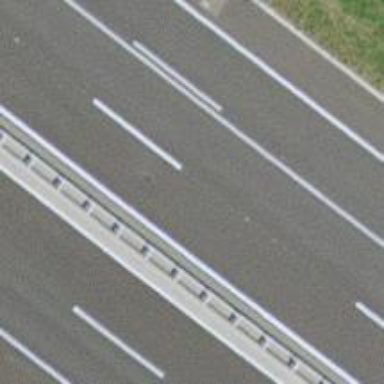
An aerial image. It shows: Asphalt motorway.